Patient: sex F, age 26
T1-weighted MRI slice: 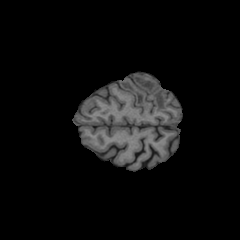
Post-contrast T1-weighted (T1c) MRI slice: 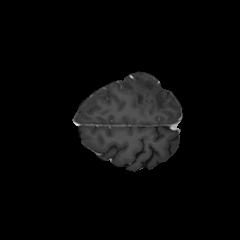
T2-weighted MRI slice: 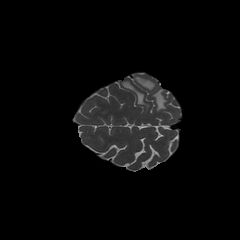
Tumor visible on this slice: yes
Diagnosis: Glioblastoma, IDH-wildtype
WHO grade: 4